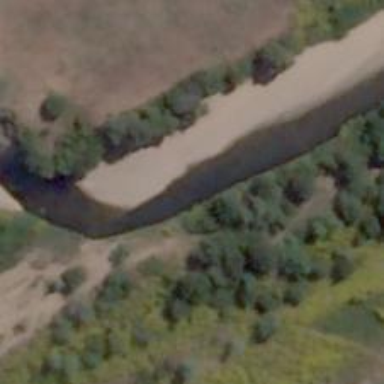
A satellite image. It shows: Beautiful view of river.